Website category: book
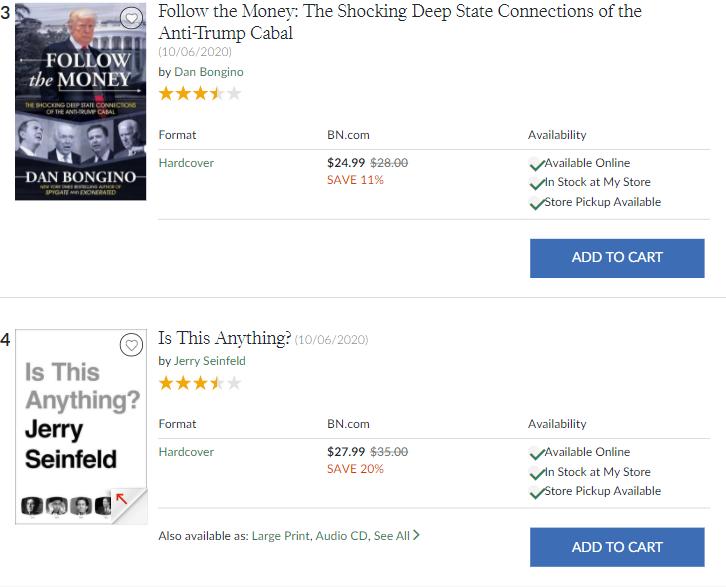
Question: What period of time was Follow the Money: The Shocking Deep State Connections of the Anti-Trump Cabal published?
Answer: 10/06/2020

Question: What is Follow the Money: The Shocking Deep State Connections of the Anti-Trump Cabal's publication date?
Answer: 10/06/2020

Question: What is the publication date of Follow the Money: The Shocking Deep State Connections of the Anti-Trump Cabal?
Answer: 10/06/2020

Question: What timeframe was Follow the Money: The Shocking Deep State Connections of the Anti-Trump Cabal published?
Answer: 10/06/2020

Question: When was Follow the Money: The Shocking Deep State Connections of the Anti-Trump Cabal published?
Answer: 10/06/2020

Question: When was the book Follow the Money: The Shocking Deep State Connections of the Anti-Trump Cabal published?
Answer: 10/06/2020

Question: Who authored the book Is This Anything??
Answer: Jerry Seinfeld

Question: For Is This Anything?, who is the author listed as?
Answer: Jerry Seinfeld

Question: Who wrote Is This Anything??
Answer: Jerry Seinfeld

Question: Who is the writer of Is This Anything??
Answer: Jerry Seinfeld

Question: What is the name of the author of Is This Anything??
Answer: Jerry Seinfeld

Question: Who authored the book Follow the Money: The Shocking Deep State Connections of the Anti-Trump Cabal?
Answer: Dan Bongino

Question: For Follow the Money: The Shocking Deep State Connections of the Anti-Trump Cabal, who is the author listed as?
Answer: Dan Bongino

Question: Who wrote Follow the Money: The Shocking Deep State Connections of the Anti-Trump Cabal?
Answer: Dan Bongino

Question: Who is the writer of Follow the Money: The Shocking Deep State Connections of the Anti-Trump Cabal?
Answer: Dan Bongino

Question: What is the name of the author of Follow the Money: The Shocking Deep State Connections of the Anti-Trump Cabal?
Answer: Dan Bongino

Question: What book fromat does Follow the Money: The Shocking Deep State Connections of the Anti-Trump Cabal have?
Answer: Hardcover

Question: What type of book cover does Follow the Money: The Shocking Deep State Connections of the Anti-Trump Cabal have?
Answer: Hardcover

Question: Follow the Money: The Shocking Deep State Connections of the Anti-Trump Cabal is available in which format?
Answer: Hardcover

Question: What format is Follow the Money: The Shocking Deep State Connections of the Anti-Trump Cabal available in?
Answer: Hardcover

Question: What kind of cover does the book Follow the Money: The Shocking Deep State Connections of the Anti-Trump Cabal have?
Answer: Hardcover

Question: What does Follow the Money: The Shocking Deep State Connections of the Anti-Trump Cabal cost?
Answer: $24.99

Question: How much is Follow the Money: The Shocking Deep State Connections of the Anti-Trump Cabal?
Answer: $24.99

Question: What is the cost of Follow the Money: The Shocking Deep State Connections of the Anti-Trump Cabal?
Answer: $24.99

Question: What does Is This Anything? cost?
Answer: $27.99

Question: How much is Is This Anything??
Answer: $27.99

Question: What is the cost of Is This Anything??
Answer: $27.99

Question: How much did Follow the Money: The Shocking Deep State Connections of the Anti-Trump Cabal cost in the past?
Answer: $28.00

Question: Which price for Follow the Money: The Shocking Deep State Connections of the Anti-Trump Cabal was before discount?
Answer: $28.00

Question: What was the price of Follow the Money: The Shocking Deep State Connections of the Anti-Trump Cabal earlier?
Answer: $28.00

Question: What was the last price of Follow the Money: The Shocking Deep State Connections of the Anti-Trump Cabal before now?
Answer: $28.00

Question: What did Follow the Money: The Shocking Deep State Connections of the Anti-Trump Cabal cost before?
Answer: $28.00

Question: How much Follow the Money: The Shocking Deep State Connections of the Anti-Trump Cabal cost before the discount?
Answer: $28.00

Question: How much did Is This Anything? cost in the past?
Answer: $35.00

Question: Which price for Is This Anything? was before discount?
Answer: $35.00

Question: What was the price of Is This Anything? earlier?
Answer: $35.00

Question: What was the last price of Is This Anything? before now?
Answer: $35.00

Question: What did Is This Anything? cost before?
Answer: $35.00

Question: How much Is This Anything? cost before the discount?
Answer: $35.00

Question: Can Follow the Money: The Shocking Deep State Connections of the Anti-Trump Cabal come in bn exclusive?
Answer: no

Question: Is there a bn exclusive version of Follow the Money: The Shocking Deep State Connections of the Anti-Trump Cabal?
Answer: no

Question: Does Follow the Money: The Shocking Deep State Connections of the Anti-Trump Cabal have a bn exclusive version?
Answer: no

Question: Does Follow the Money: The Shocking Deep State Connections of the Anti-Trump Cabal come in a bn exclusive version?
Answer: no

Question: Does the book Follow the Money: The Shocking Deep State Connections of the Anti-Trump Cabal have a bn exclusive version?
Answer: no

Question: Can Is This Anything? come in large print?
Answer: yes

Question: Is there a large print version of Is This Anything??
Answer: yes

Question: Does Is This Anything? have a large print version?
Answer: yes

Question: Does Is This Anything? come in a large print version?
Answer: yes

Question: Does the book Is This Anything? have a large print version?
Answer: yes

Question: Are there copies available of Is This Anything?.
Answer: yes

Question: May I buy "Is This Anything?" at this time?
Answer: yes

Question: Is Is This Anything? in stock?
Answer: yes

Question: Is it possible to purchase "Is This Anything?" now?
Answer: yes

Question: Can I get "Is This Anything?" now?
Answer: yes

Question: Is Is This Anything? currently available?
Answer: yes

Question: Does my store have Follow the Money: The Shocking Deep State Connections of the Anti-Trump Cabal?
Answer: yes

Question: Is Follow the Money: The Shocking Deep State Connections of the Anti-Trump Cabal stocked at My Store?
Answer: yes

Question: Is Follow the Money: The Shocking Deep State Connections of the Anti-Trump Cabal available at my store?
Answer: yes

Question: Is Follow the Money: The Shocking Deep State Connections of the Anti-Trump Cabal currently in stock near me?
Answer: yes

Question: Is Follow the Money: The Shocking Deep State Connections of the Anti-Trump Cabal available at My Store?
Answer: yes

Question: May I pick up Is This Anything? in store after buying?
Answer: yes

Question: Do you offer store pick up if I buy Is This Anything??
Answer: yes

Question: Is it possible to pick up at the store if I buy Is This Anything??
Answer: yes

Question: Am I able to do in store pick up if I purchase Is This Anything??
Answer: yes